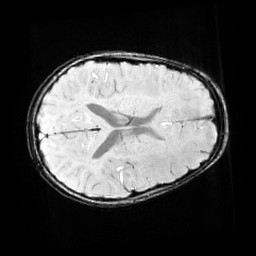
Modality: SWI
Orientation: axial
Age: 10
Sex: male
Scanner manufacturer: siemens
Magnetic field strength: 3 T
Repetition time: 0.027 s
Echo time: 0.02 s